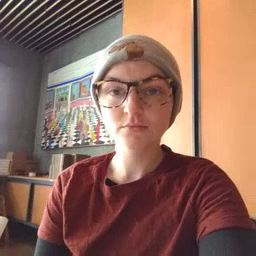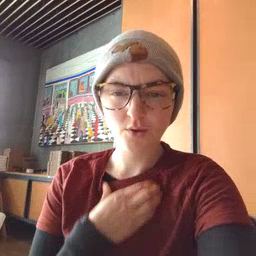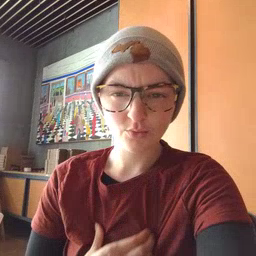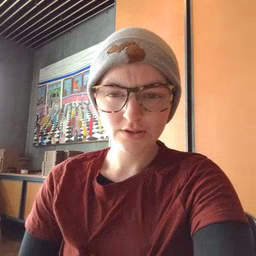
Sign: hungry